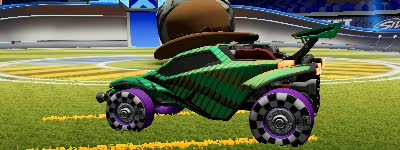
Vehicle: octane